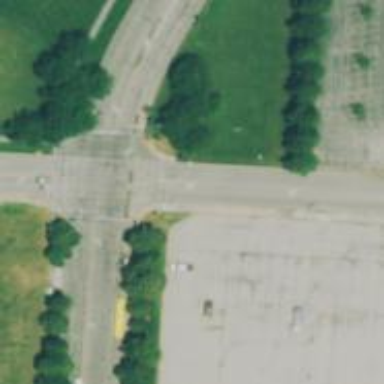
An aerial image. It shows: Road with dash markings.